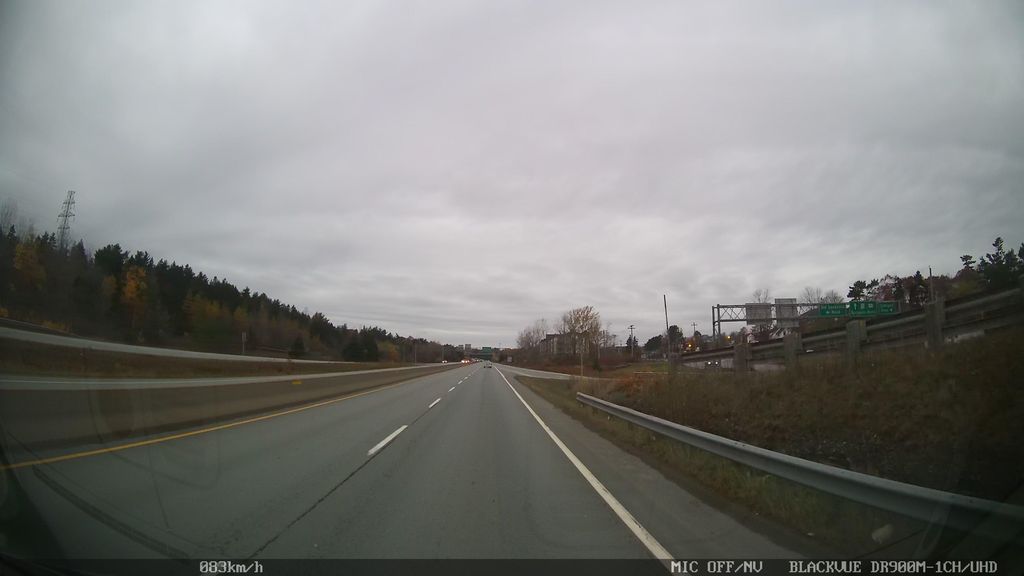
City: halifax